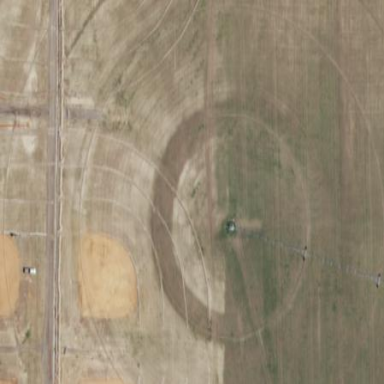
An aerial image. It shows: Softball pitch for leisure sports.